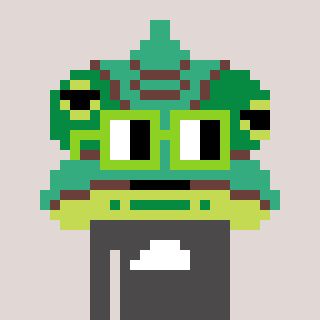
a pixel art character with square light green glasses, a chameleon-shaped head and a grayscale-colored body on a warm background